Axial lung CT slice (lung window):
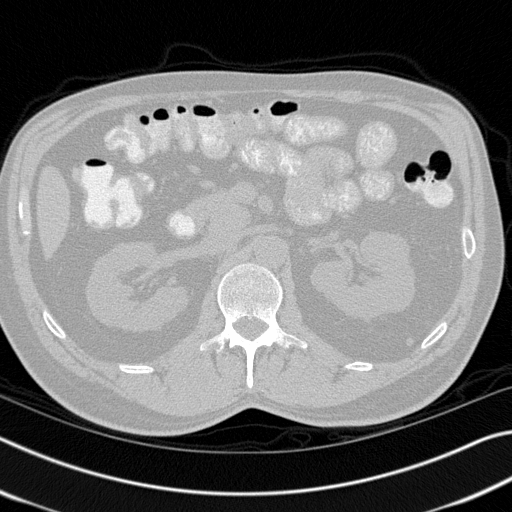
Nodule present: no